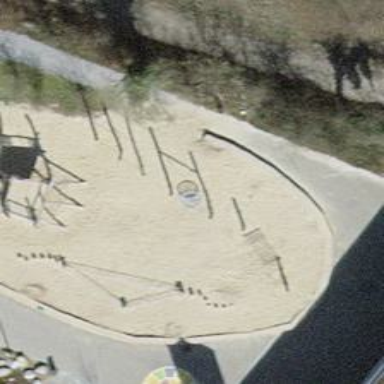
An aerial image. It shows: Playground with basket swing.